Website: bh-photo
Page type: customer-info-address
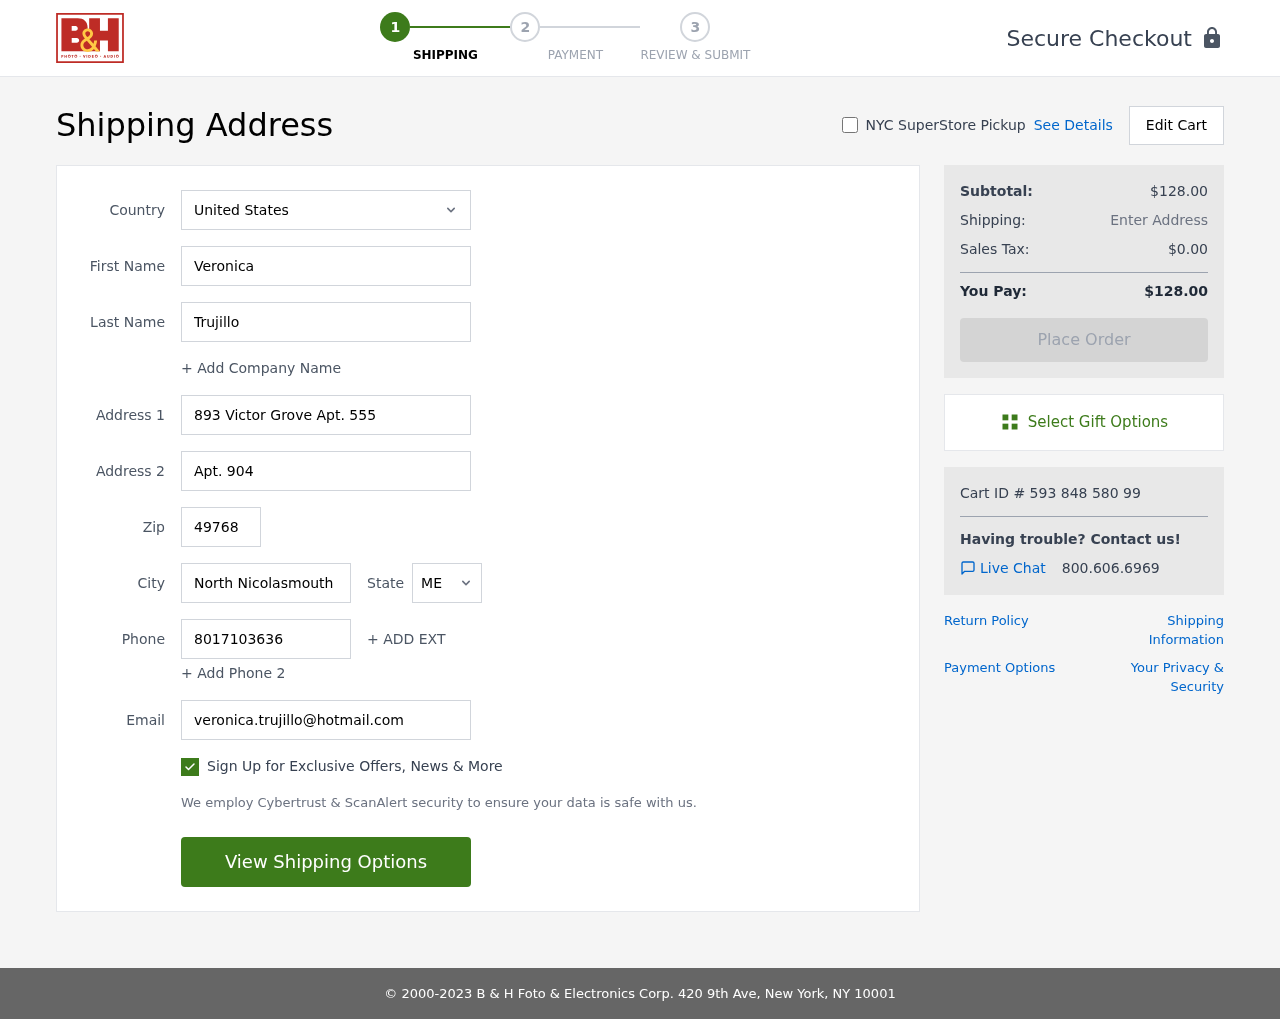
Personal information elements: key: PII_CITY
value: North Nicolasmouth
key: PII_COUNTRY
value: United States
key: PII_EMAIL
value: veronica.trujillo@hotmail.com
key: PII_FIRSTNAME
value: Veronica
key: PII_LASTNAME
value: Trujillo
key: PII_PHONE
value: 8017103636
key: PII_POSTCODE
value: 49768
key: PII_STATE_ABBR
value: ME
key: PII_STREET
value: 893 Victor Grove Apt. 555
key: PII_STREET2
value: Apt. 904
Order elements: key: ORDER_SUBTOTAL
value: $128.00
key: ORDER_TAX
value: $0.00
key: ORDER_TOTAL
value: $128.00
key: ORDER_ID
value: Cart ID # 593 848 580 99